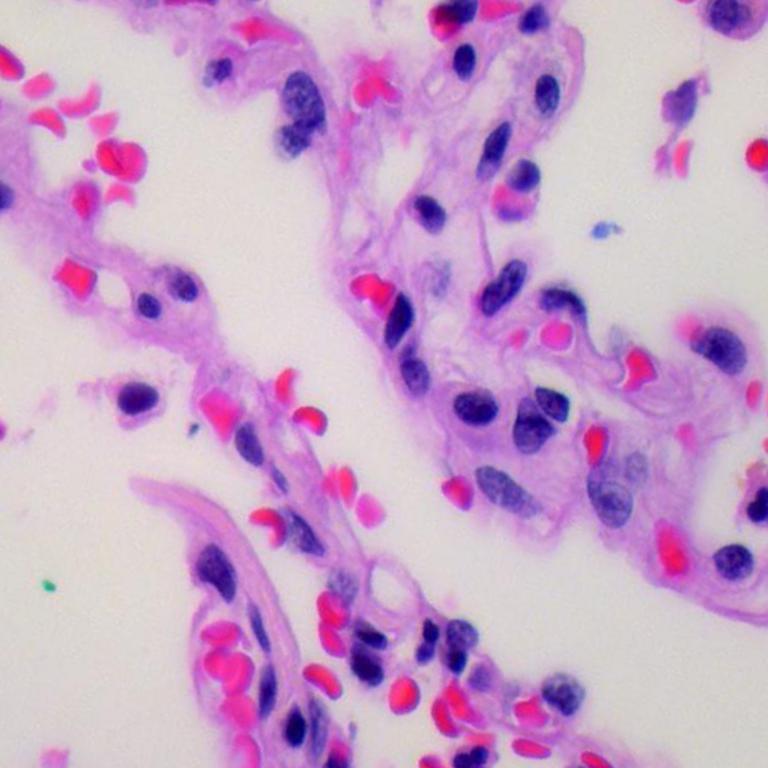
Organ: lung
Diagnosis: benign